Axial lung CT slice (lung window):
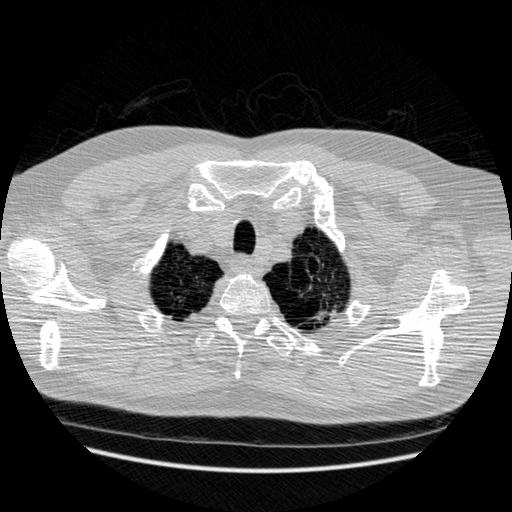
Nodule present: no